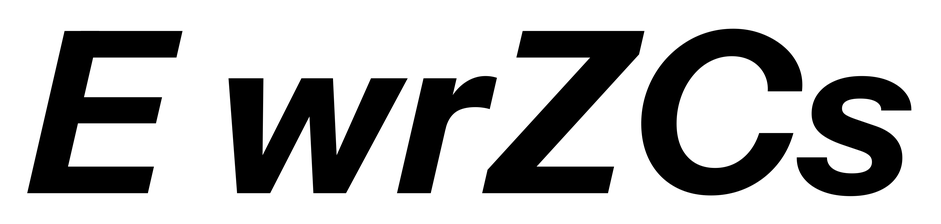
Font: InstrumentSans-Italic_Bold_Italic